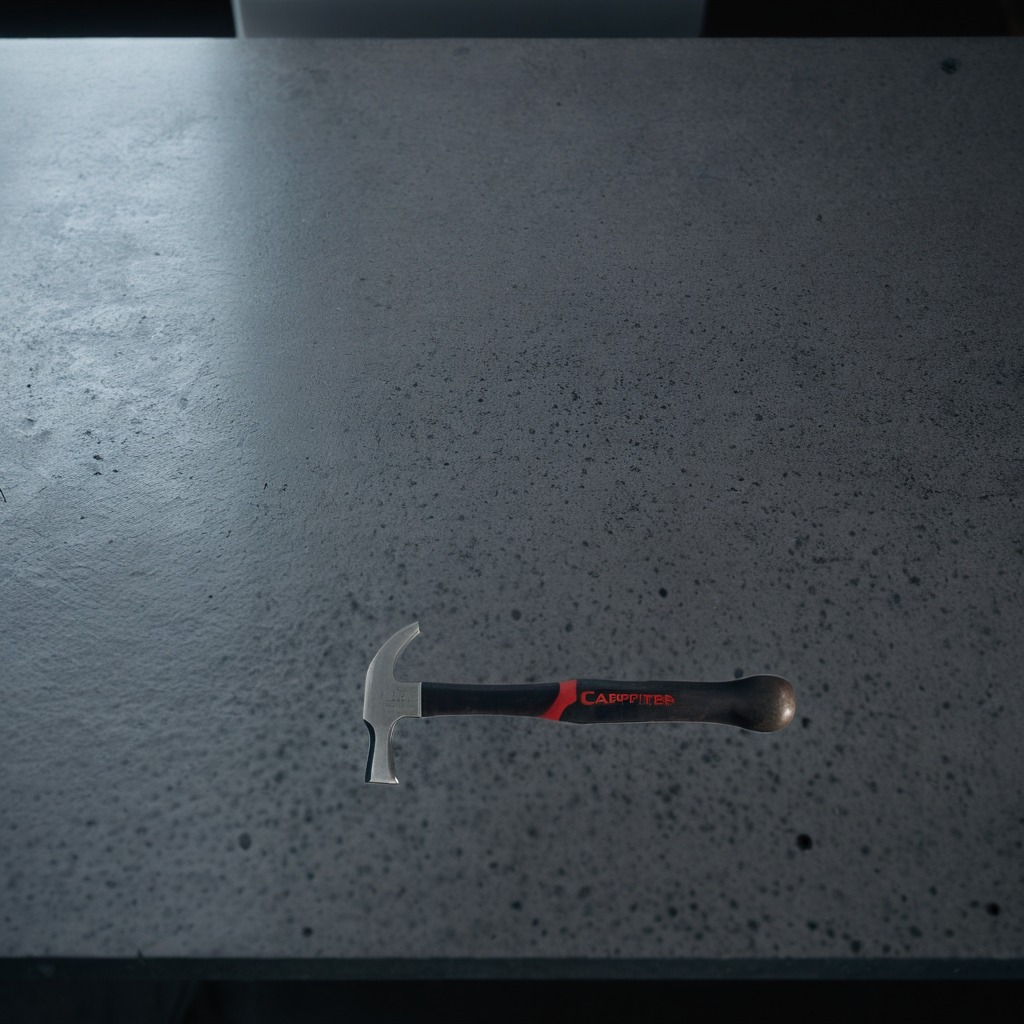
A hammer lies on the clean granite table inside a workshop at night dim ambient light soft shadows worn but